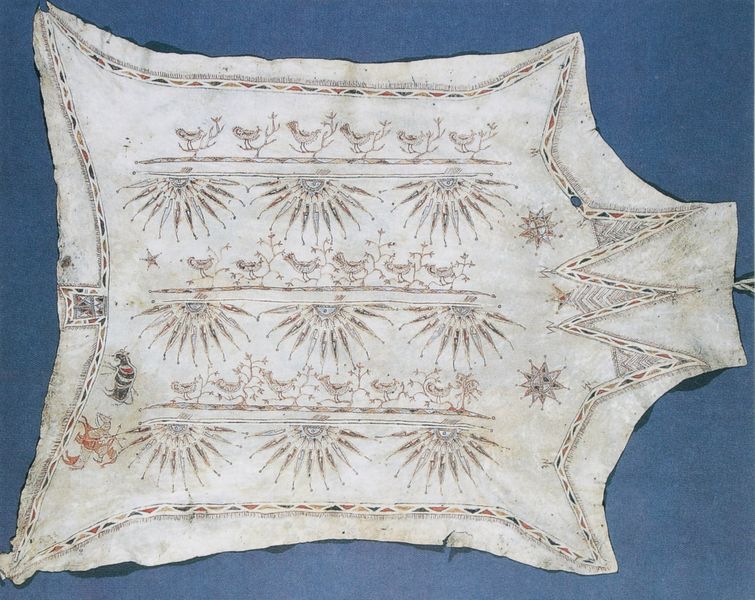
Titel: Robe mit Vögeln und Kalumet-Motiv
Standort: Paris
Institution: Musée de l'Homme
Schlagwörter: baum, blau, haut, schurz, vogel, weiß, bäume, ocker, äste, grau, schmuck, rot, tier, tiere, tuch, malerei, mode, muster, ornament, teppich, hemd, leinen, rahmen, silber, tot, hals, felder, vögel, zweige, sonne, mantel, stickerei, stoff, saum, spitzen, pflanzen, borte, pferd, reiter, umrandung, fell, schürze, bogen, berge, formen, kuh, rind, linien, rand, blue, kissen, red, white, black, figures, gray, old, spitz, symmetrie, dekor, floral, ornamente, verzierung, streifen, japanese, sheet, brown, striche, bemalt, foto, fotografie, photographie, bögen, untergrund, orient, stern, strahlen, form, schnitt, sterne, reihe, jagd, photo, halbrund, ecken, zacken, geflügel, jäger, silver, tree, leder, sonnenstrahlen, orange, sun, lätzchen, light, hahn, stickerein, gestickt, gewebe, textil, stier, dreiecke, fabric, animals, bird, kunsthandwerk, birds, pfeil, geometrie, persien, zelte, bright, sonnen, hühner, halbkreise, indianer, animal, apron, cloth, horse, branches, iran, dekoriert, genäht, fotogtafie, clothing, silberfaden, branch, gegerbt, arrow, bow, tipi, strene, star, indios, ethnologie, dirty, sunburst, stofff, tierhaut, tickerei, embroidery, lederhaut, tipt, naturhistorisch, leather, hunter, thread, er, efod, ox, indigenous, shining, twigs, stems, embroidered, hide, suns